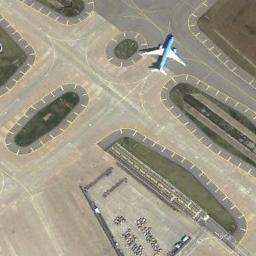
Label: airplane